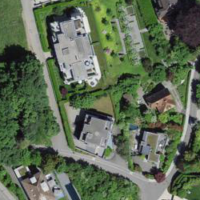
EUNIS habitat code: 55
Species observed at this site:
Carex sylvatica